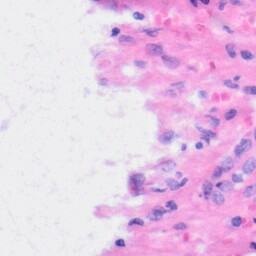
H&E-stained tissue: Liver